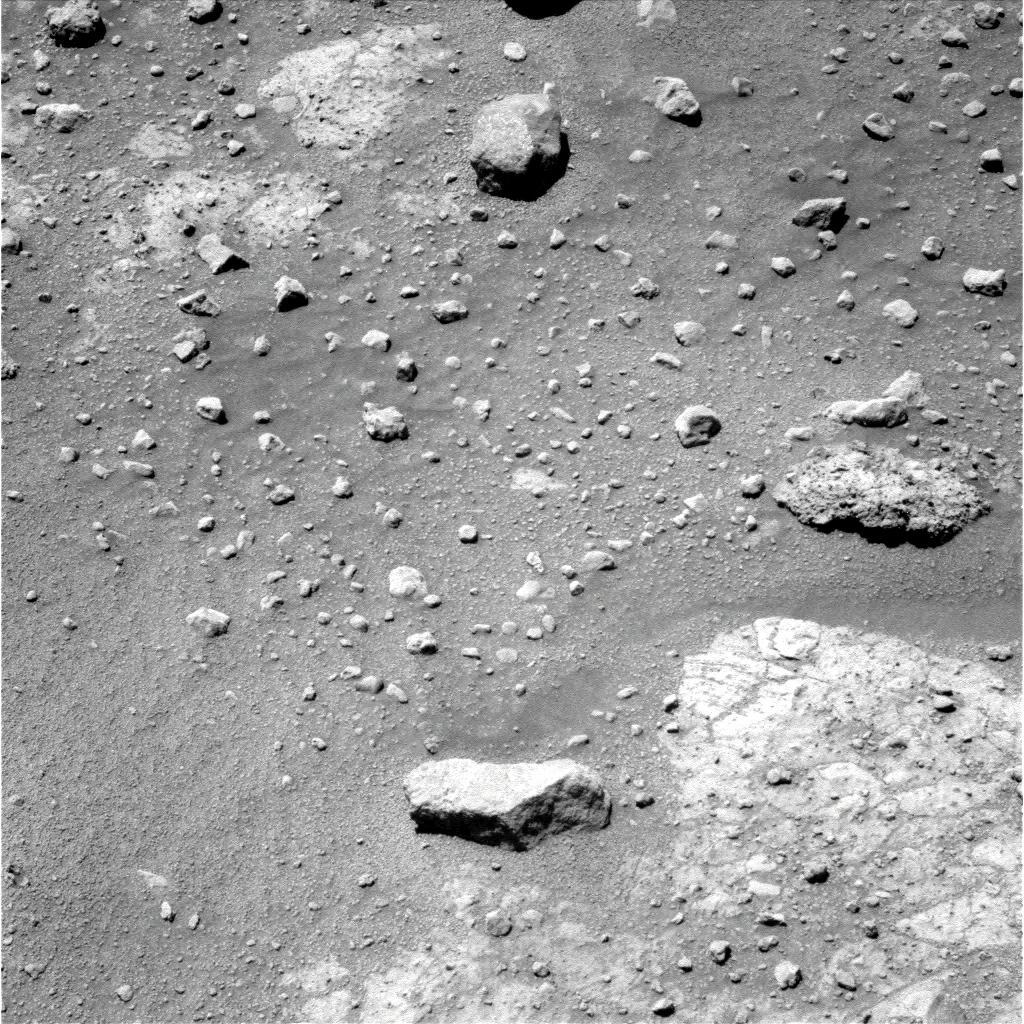
Terrain classes present: Bedrock, Gravel / Sand / Soil, Rock